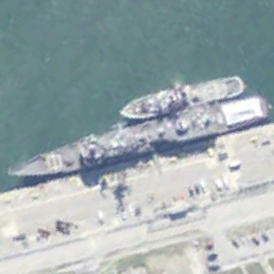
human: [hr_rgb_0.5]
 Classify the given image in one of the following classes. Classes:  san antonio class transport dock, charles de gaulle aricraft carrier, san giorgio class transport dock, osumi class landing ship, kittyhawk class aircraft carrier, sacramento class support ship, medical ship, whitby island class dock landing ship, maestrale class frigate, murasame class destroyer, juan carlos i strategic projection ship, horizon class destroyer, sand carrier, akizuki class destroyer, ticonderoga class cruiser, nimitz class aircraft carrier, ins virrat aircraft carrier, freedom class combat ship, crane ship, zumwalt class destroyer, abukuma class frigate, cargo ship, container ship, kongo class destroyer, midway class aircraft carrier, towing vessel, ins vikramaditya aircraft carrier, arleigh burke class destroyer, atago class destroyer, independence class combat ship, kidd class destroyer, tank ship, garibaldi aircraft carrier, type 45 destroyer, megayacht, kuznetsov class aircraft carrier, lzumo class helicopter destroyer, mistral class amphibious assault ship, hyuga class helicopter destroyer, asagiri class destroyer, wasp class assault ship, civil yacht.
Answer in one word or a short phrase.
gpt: Ticonderoga class cruiser